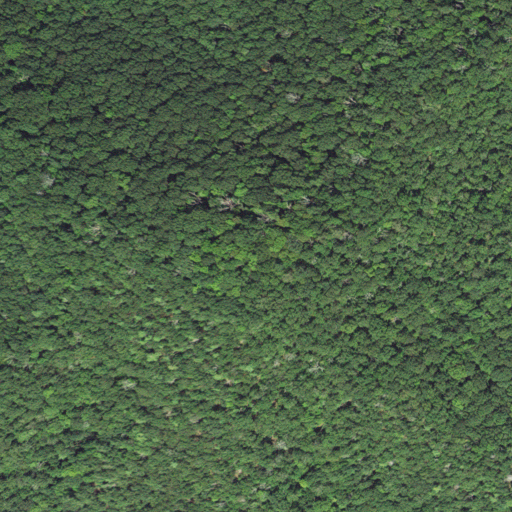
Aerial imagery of mountain in West Virginia named Slate Lick Knob containing deciduous forest and mixed forest